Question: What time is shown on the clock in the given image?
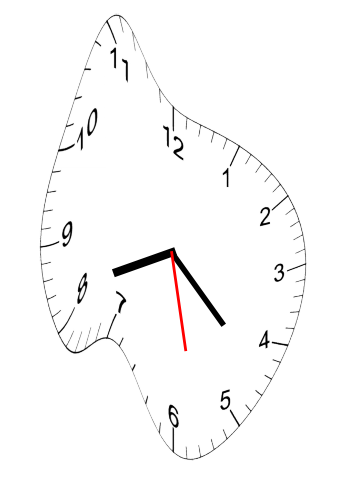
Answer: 08:22:28